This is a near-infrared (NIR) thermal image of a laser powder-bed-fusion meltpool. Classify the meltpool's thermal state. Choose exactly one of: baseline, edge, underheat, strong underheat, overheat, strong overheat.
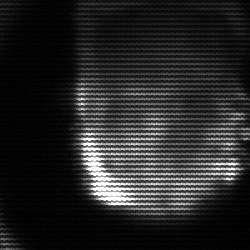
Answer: baseline